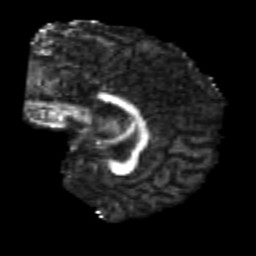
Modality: FA
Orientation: sagittal
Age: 24
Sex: male
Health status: healthy
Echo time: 0.074 s